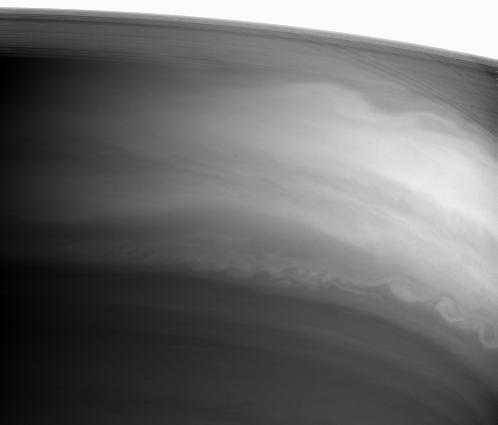
Swirls Around the Middle Saturn, Cassini-Huygens